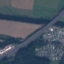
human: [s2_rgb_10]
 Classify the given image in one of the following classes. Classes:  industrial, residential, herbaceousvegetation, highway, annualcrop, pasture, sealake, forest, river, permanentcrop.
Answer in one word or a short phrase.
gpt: Highway